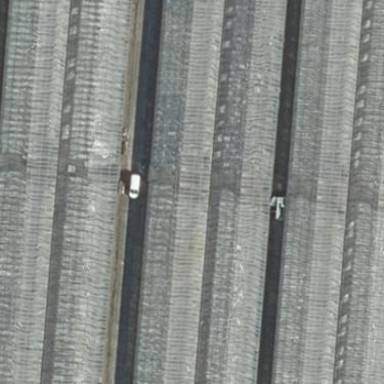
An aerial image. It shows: Greenhouse.